Question: How do I iterate efficiently in a cell?
I've a cell like this:
'''
H{i,j} =
{1} {2} {3} {4} ...
{5} {6} {7} {8} ...
....
'''
The actual dimension is ~300*300, with only ~1000 non-empty items.
'''
for i = 1 : numel(H)
if isempty(H{i}), continue, end
for j = 1 : numel(H)
if i==j || isempty(H{j}), continue, end
COMPLEX_OPERATION(H{i}, H{J});
end
end
end
'''
It's a two-layered(forgive my English) iteration on a single cell.
This code turned out to be in-efficient.

Too much time is wasted in the iteration.
One possible solution is using cellfun(@COMPLEX_OPERATION), but I'm not sure how to perform this double-loop using cellfun.
A other possible solution is to prune empty cells at first. However I'm not sure whether this will address the problem in a large extend.
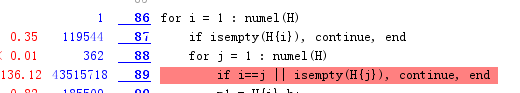
Answer: This should also be interesting. Use a double call to cellfun to get all combinations. Just change C1+C2 by your complex_function
'''
%simulation
H=cell(300,300);
indx=randperm(numel(H));
[H{indx(1:1000)}]=deal(1);
%code you want
empty_H=cellfun(@isempty, H);
non_empty_H=H(~empty_H);
all_combinations=cellfun(@(C2) (cellfun(@(C1) C1+C2, non_empty_H, 'UniformOutput', false)), non_empty_H, 'UniformOutput', false);
'''